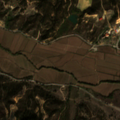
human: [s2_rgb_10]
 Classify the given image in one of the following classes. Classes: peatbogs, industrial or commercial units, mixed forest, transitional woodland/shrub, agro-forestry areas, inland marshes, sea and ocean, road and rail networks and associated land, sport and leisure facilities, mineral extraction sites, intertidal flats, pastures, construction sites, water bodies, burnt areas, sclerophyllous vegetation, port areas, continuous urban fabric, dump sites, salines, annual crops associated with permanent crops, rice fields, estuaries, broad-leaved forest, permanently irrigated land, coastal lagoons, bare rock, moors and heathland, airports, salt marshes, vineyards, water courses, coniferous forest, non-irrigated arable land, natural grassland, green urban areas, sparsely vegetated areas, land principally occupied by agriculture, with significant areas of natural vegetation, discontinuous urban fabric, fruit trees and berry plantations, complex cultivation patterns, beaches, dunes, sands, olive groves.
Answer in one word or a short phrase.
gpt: non-irrigated arable land, rice fields, broad-leaved forest, mixed forest, transitional woodland/shrub